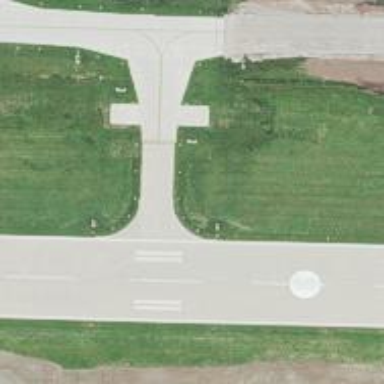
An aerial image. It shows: Image of taxiway at airport.